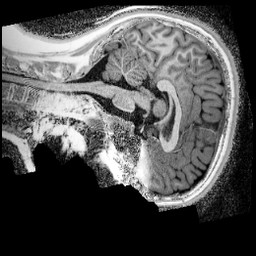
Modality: UNIT1_denoised
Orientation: sagittal
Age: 13
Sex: female
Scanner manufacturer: siemens
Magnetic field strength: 3 T
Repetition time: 4 s
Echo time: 0.00299 s